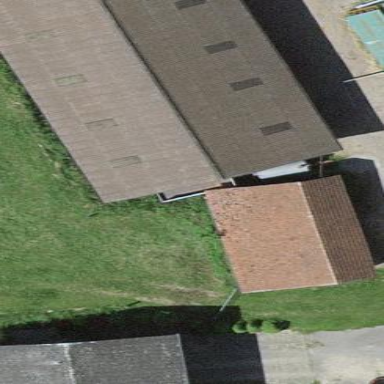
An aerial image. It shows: Rural barn.